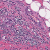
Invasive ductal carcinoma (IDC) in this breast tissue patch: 0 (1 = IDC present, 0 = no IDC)